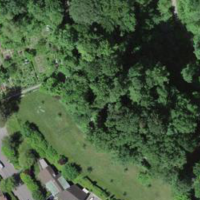
EUNIS habitat code: 55
Species observed at this site:
Thecla betulae
Zoropsis spinimana